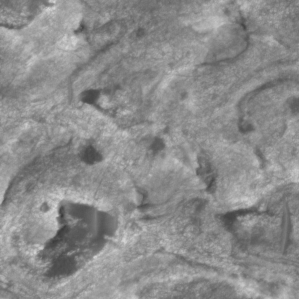
Label: non_frost